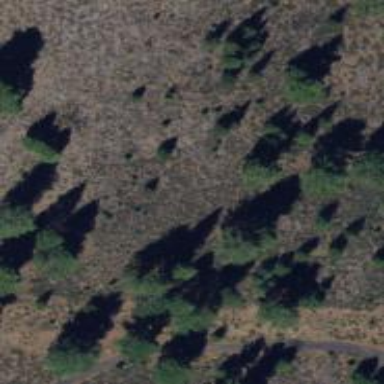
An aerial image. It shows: Evergreen needle-leaved woodland.